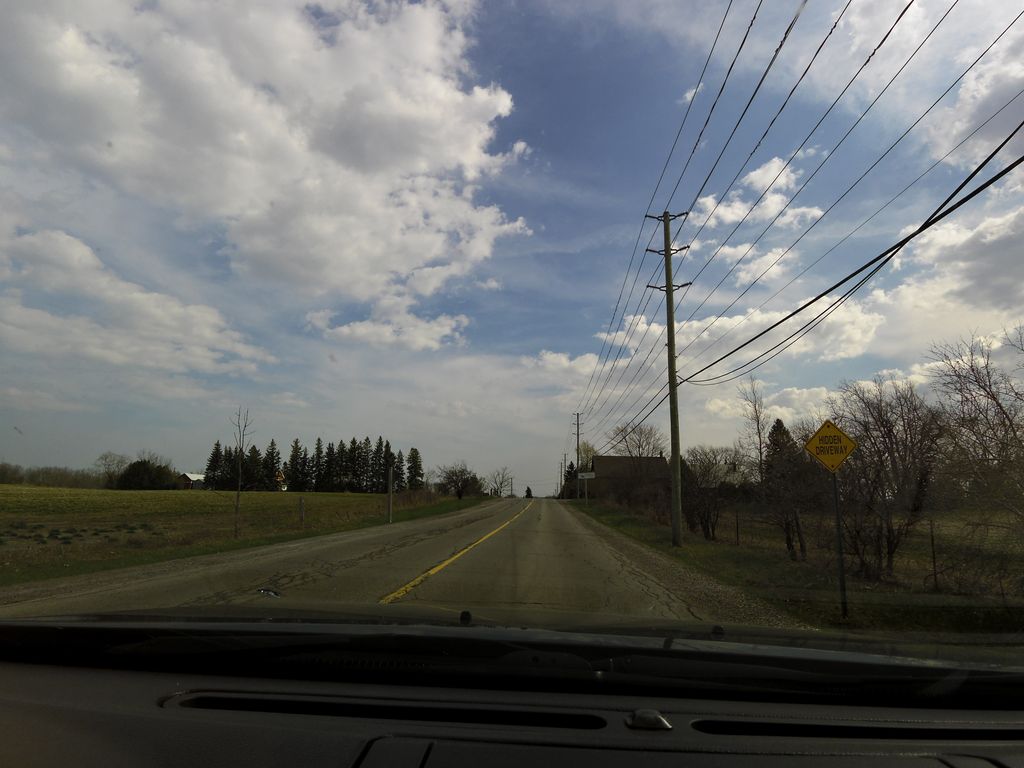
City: hamilton